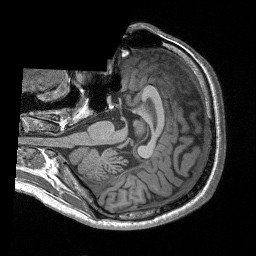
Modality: T1w
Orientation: axial